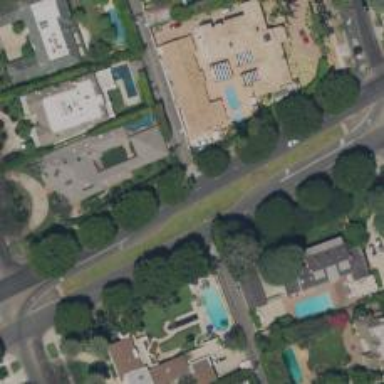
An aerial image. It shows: Secondary road surrounded by residential properties.